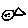
Label: fish